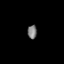
Tissue: lung
Cell type: T cells
Senescence score: 0.1931
Nuclear area (px): 126
Mean DAPI intensity: 122.849